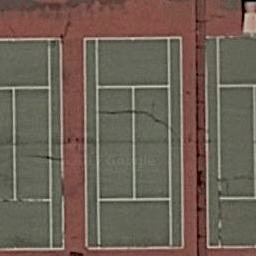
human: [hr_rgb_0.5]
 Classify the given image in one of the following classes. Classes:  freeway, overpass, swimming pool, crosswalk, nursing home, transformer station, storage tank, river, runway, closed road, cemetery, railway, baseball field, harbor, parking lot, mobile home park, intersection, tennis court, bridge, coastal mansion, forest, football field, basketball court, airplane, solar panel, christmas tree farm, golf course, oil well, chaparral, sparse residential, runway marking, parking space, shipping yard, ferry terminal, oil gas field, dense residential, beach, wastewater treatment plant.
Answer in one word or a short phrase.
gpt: tennis court